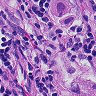
Metastatic tissue present: yes